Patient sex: M
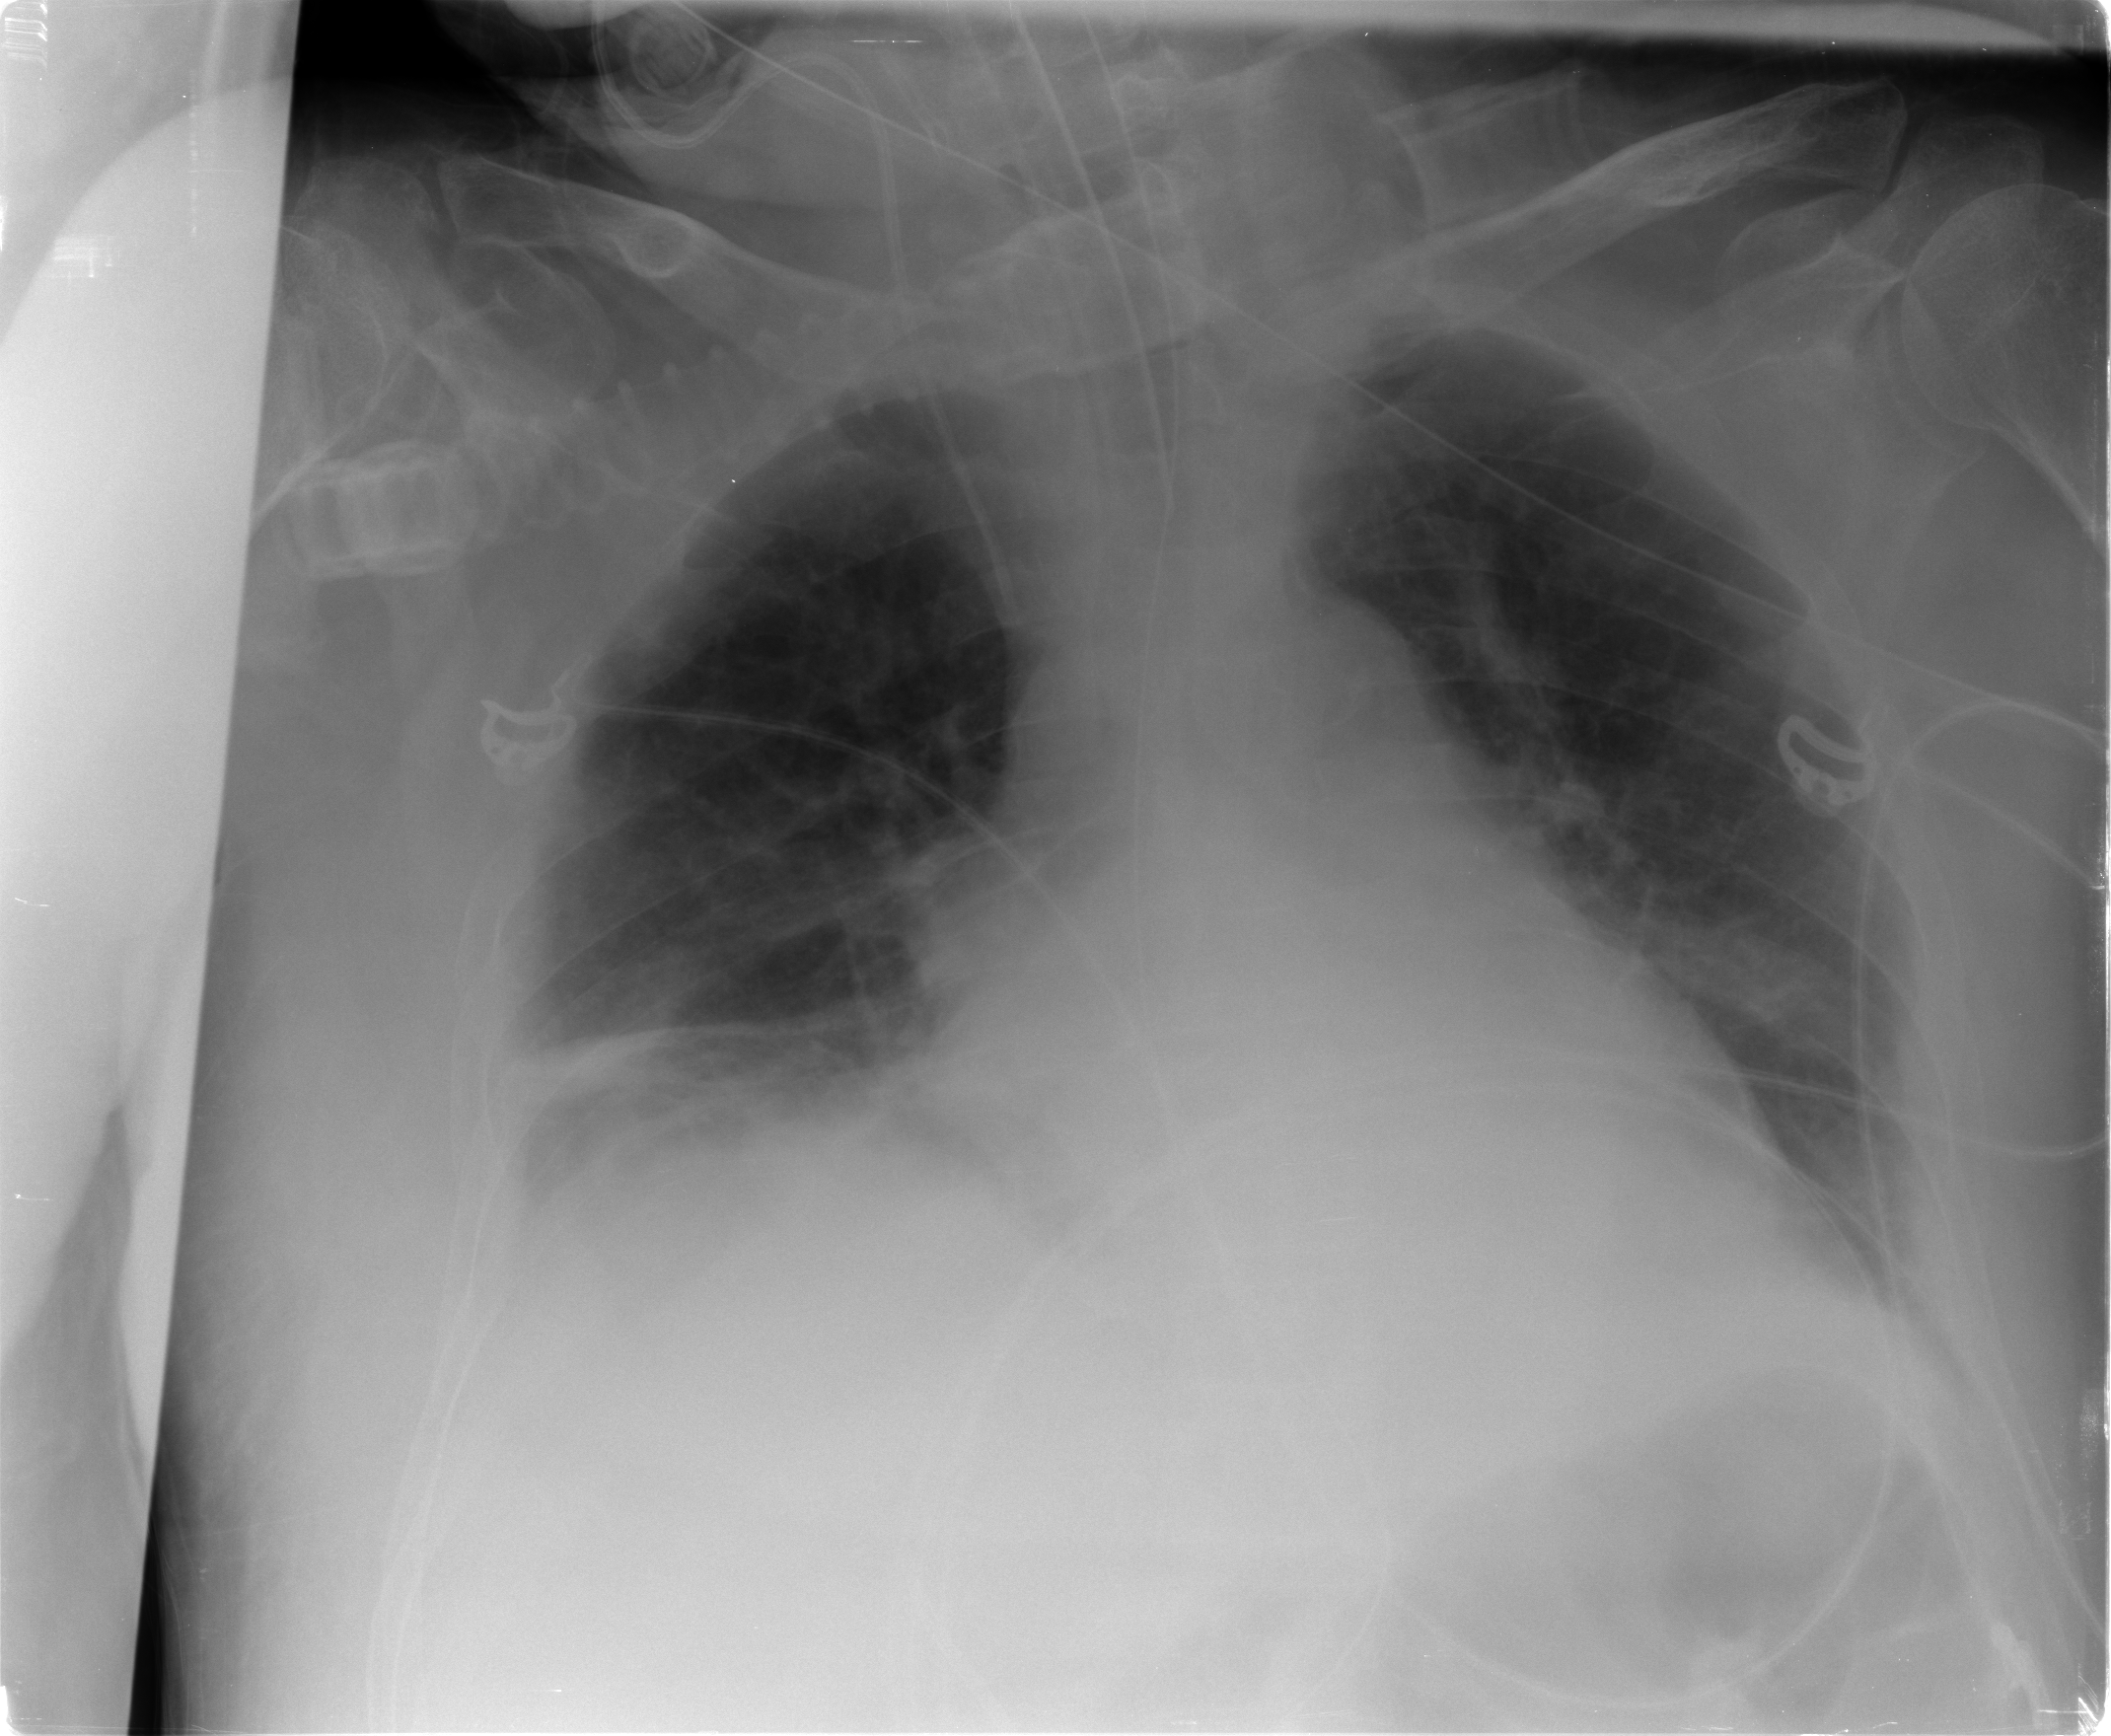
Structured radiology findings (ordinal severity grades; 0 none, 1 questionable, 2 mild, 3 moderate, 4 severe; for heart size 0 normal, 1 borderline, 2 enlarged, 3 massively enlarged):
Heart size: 2
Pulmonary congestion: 2
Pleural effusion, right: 2
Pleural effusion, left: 0
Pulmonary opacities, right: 2
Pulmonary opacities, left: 2
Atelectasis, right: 3
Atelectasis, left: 2